Field crop: maize
Growth stage: 2
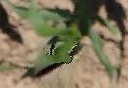
Species: maize